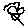
Label: flower